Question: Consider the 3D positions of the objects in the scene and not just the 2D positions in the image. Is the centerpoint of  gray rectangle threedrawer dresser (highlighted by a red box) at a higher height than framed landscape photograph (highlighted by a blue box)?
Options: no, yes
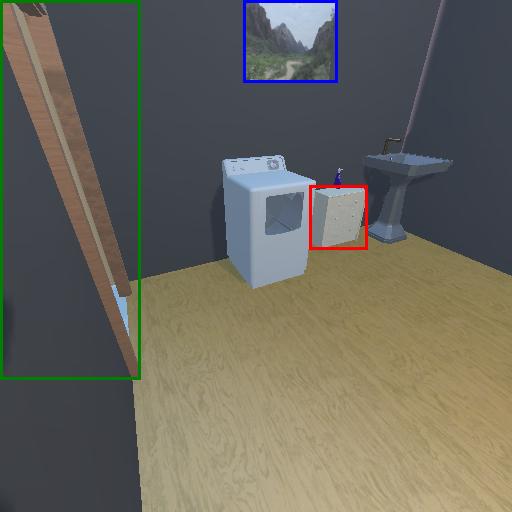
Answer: no